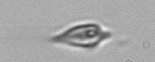
Label: Oxytoxum